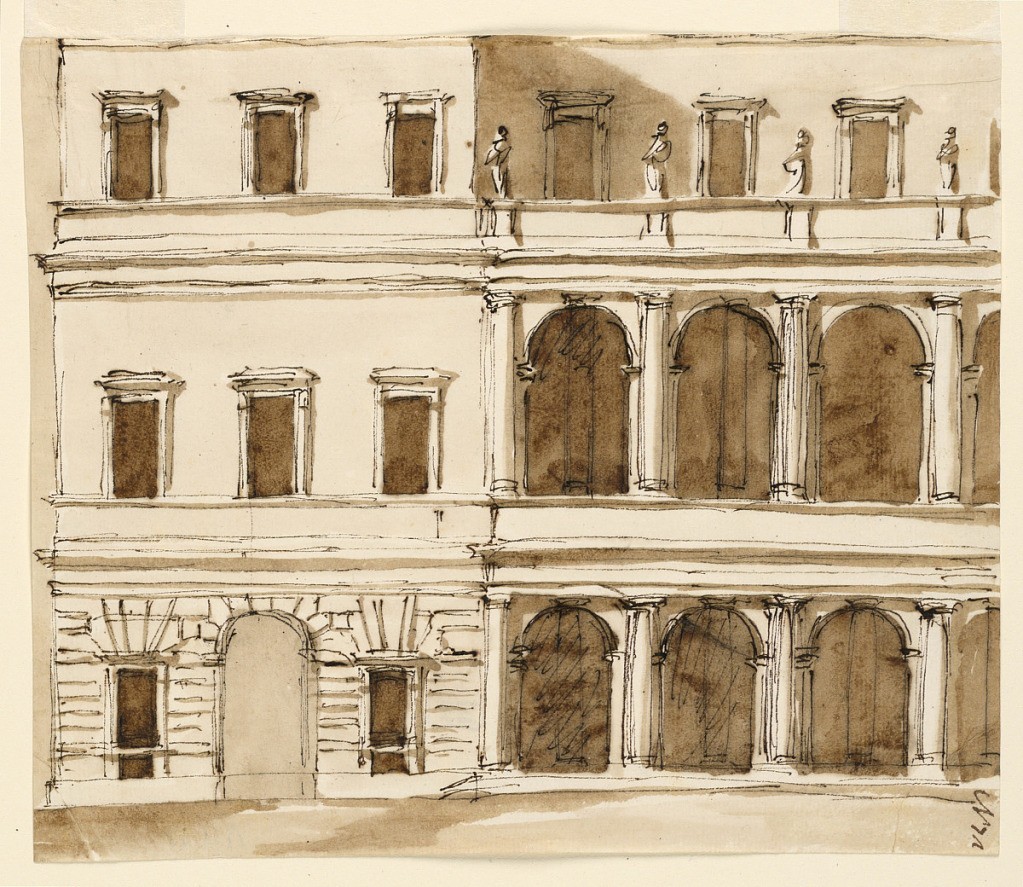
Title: Elevation of Town Mansion
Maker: Giuseppe Barberi, Italian, 1746–1809
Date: ca. 1793-1794
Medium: Pen and brown ink, brush and brown wash on off-white laid paper
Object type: Drawing
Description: The left half is shown in the height of three stories. A variation of the design -1058, with two colonnades. The left section corresponds to -1063.